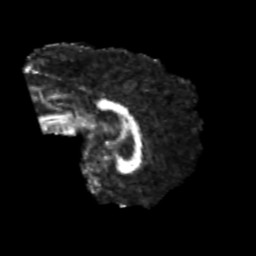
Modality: FA
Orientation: sagittal
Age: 23
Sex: male
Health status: healthy
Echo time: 0.074 s